Question: I am trying to zoom out of the google map,this is what happens:
How can I stop this kind of behaviour from occuring?
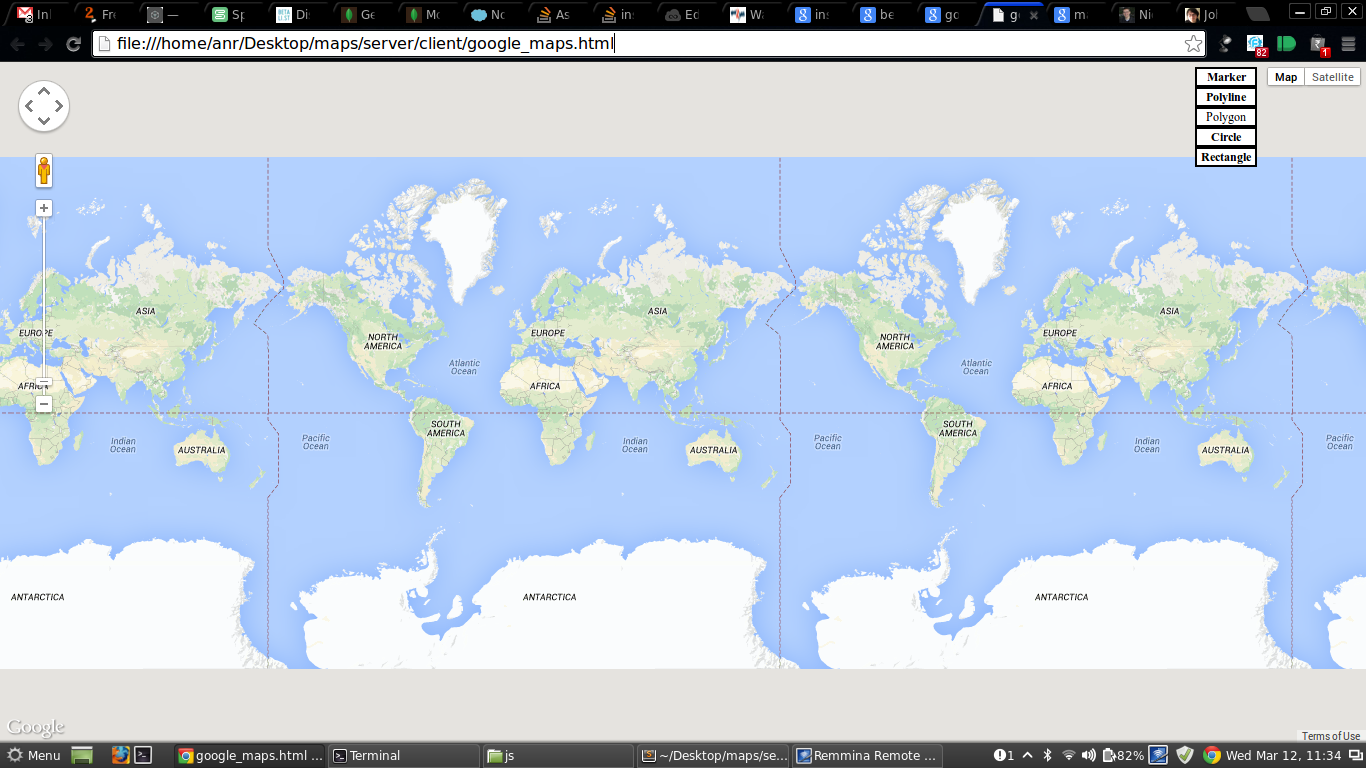
Answer: Include the property in your map options:
'''
...
var mapOptions = {
minZoom: 2
}
map = new google.maps.Map( document.getElementById( 'map-canvas' ), mapOptions );
...
'''
This will limit the amount that user will be able to zoom out, which will prevent the map from repeating.
More info: <URL>